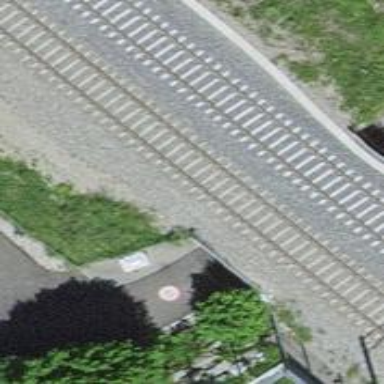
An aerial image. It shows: Bridge with single railway track electrified by contact line.